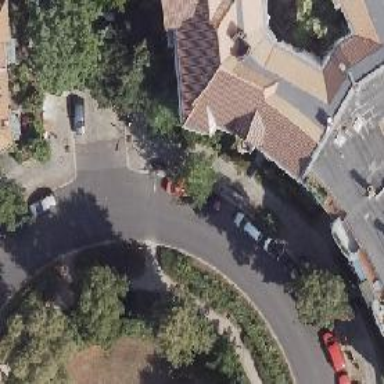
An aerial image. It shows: Unmarked crossing on footway.